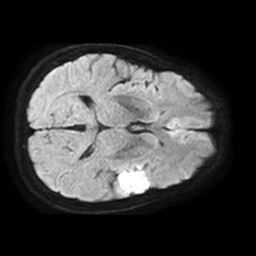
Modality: TRACE
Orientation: axial
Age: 55
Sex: female
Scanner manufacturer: philips
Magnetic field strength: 1.5 T
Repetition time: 3.4 s
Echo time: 0.06922 s